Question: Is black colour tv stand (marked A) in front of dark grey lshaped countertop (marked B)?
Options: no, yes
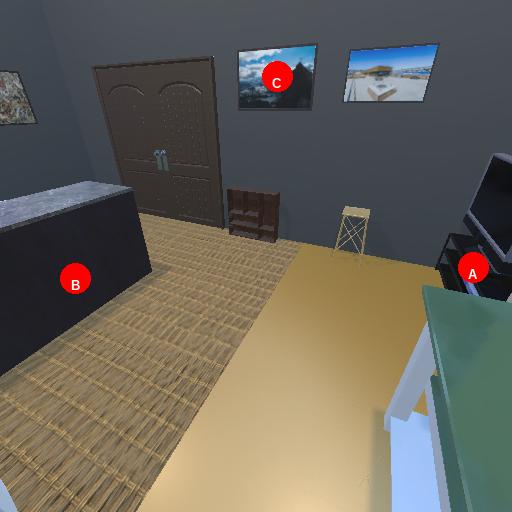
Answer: no